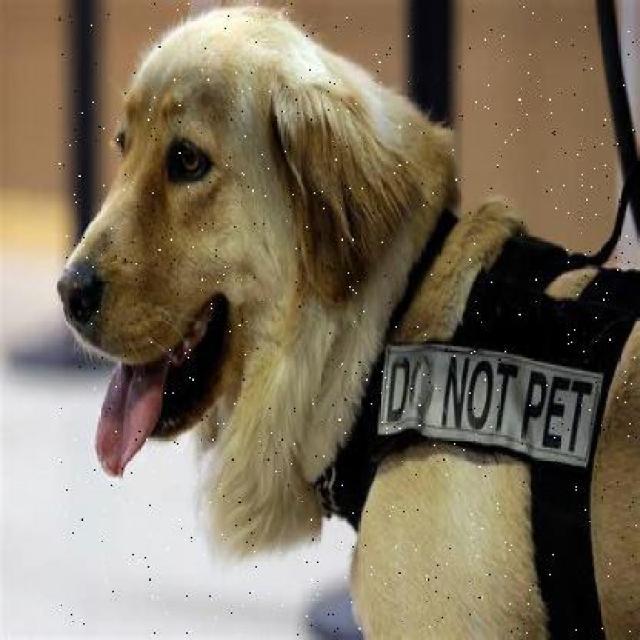
Healthy canine skin — no visible lesions, inflammation, or abnormalities. The skin and coat appear normal.